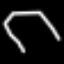
Label: diamond